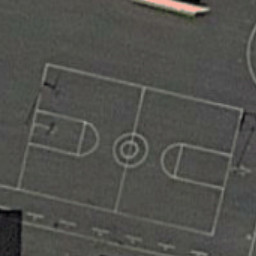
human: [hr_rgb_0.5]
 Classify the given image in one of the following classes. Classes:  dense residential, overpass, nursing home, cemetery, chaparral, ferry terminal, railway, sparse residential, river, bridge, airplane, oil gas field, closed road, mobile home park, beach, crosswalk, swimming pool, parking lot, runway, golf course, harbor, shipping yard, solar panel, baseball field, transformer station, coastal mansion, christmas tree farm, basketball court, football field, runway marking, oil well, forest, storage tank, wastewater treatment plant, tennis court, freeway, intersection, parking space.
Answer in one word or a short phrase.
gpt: basketball court